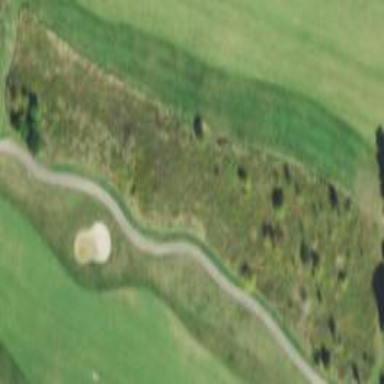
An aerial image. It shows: Rough area in golf course.